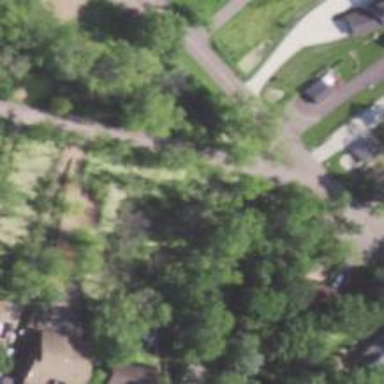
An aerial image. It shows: Driveway leading to service road.